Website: bh-photo
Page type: store-pickup
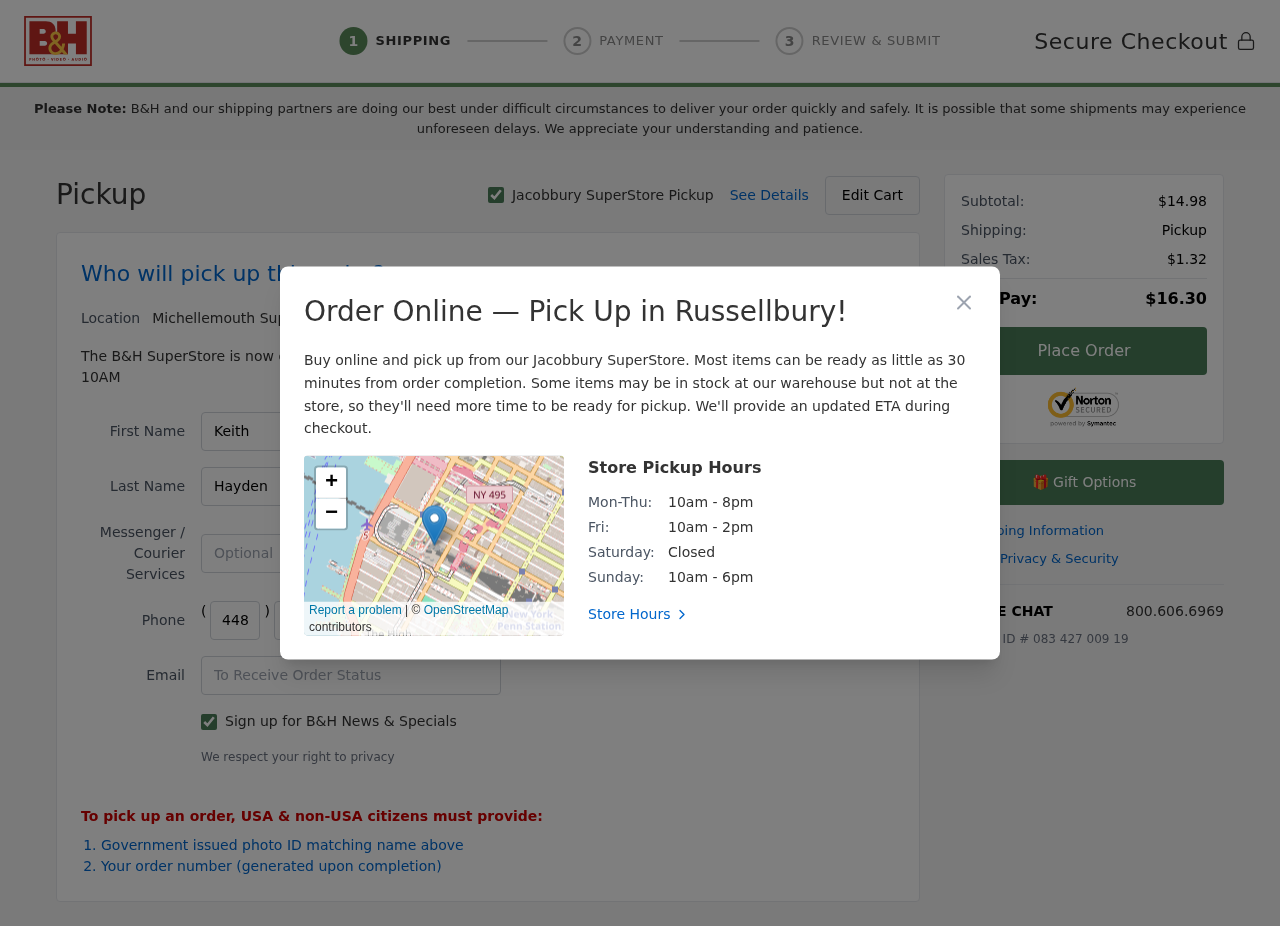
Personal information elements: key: PII_CITY
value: Jacobbury
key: PII_CITY2
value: Michellemouth
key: PII_CITY3
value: Russellbury
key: PII_EMAIL
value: keithhayden@gmail.com
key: PII_FIRSTNAME
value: Keith
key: PII_LASTNAME
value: Hayden
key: PII_PHONE_AREA
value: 448
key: PII_PHONE_PREFIX
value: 446
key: PII_PHONE_SUFFIX
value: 1599
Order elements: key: ORDER_SUBTOTAL
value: $14.98
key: ORDER_TAX
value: $1.32
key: ORDER_TOTAL
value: $16.30
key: ORDER_ID
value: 083 427 009 19